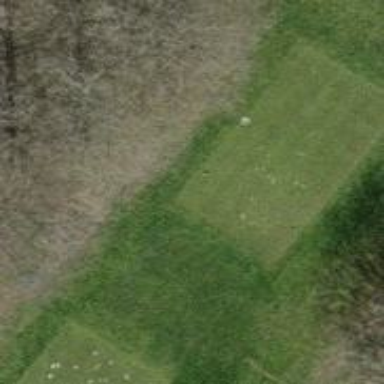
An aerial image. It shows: Grassy area designated as golf tee.